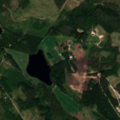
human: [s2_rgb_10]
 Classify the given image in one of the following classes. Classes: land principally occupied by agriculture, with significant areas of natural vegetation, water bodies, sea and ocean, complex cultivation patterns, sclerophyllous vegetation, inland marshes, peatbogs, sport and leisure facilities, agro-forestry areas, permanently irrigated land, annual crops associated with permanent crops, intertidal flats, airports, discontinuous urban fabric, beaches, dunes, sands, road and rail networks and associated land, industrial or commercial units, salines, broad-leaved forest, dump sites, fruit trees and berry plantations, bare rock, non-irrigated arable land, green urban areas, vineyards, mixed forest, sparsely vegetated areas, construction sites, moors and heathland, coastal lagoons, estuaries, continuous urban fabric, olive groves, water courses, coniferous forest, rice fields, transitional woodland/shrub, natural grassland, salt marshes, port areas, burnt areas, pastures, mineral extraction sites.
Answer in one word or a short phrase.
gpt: land principally occupied by agriculture, with significant areas of natural vegetation, coniferous forest, mixed forest, transitional woodland/shrub, water bodies